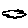
Label: cloud